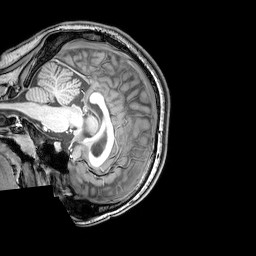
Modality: T1w
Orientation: sagittal
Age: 21
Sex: female
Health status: healthy
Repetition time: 0.081 s
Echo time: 0.037 s